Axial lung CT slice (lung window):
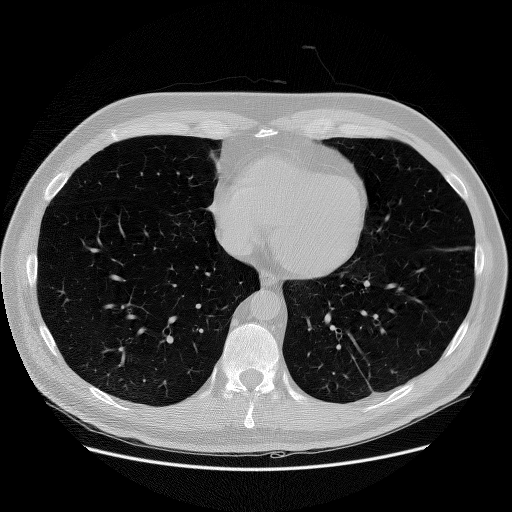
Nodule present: no